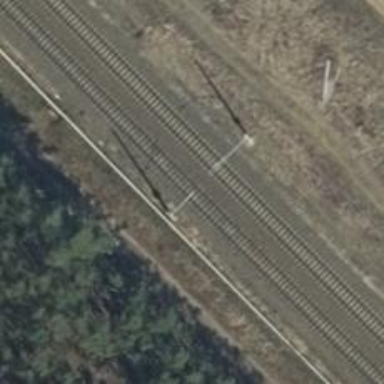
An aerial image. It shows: Milestone along the railway track with catenary mast.